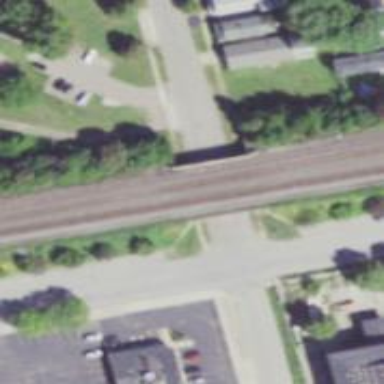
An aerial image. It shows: Railway siding for service.